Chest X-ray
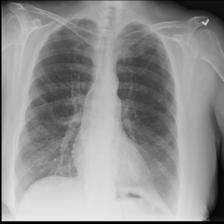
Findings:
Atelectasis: negative
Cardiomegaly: negative
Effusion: negative
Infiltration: negative
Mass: negative
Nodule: negative
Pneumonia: negative
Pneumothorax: negative
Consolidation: negative
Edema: negative
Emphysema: negative
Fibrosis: negative
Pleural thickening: negative
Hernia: negative